Question: i encounter this error :
> Error in '[.data.frame'(data, , all.vars(Terms), drop = FALSE) :
undefined columns selected
when i use 'caret' to do regression with using bootstrap for 3 different cluster(index column)
'''
library("tidyverse")
library("lattice")
library("caret")
library("janitor")
data<- read.csv("C:/Users/asus/Desktop/test.csv",header = TRUE)
mydata <- data.frame(index = data$cluster,
x = data[,3:4],
y = data[,5])
tab <- table(mydata$index)
tab
sample_n(mydata, 3)
attach(mydata)
mylist <- list()
mydata <- clean_names(mydata)
head(mydata)
for (i in 1:length(unique(mydata$index))) {
# define training control
train.ctrl <- trainControl(method = "boot", number = tab[i])
# train the model
mylist[[i]] <- train(mydata[index == i,"y"] ~ mydata[index ==i,"x_xa"] + mydata[index == i,"x_xb"], data = data.frame(mydata), method = "lm",
trControl = train.ctrl)
print(mylist[[i]])
summary(mylist[[i]])
}
'''
here you can see my data:

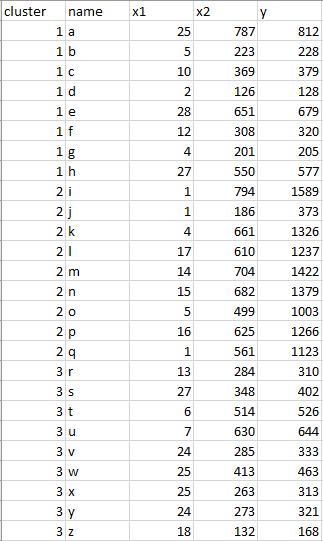
Answer: You can subset the data within each iteration and apply the same formula, since each dataset would have the same columns. Try to go through the <URL> again. Also, please include only the relevant code.
Let's say your data is like this:
'''
set.seed(111)
mydata = data.frame(index = sample(1:3,500,replace=TRUE),
x1 = rnorm(500),
x2 = rnorm(500),
y = runif(500)
)
'''
Then something like this:
'''
library(caret)
tab <- table(mydata$index)
mylist <- list()
for (i in unique(mydata$index)) {
train.ctrl <- trainControl(method = "boot", number = tab[i])
mylist[[i]] <- train(y ~ x1 + x2,
data = subset(mydata, index == i),
method = "lm",
trControl = train.ctrl)
}
'''